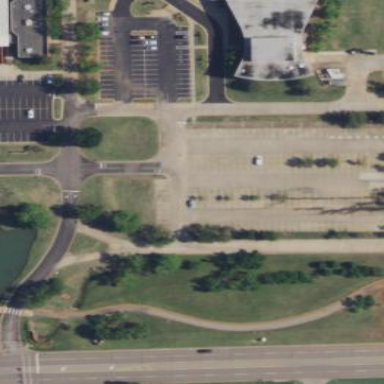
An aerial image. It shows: Parking area with surface.